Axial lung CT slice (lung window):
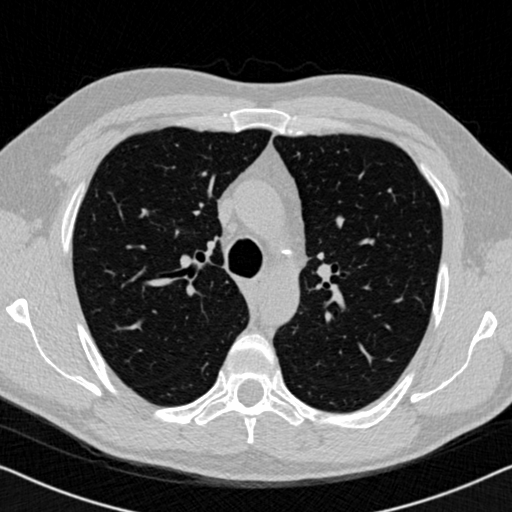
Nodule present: no